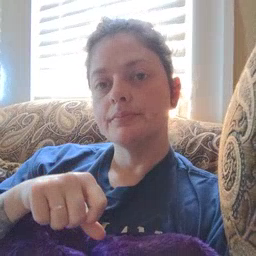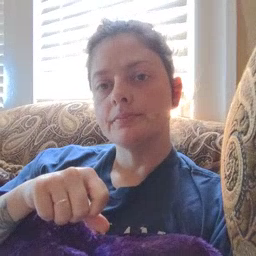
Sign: yes